Interaction volume radius: 5 \u00c5
Interaction volume height: 10 \u00c5
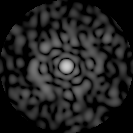
Disorder parameter: 0.8043